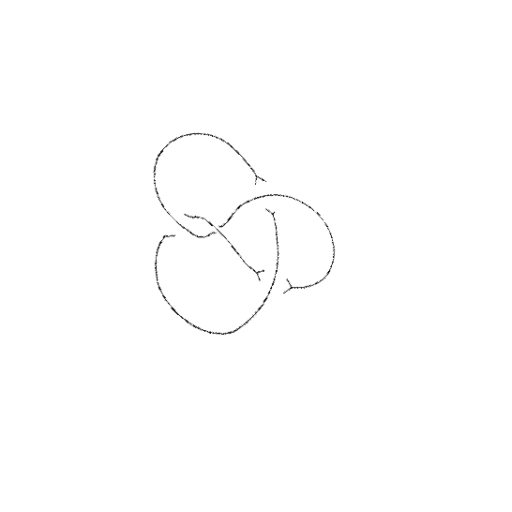
Crossing number: 4